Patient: sex M, age 56
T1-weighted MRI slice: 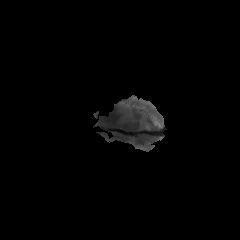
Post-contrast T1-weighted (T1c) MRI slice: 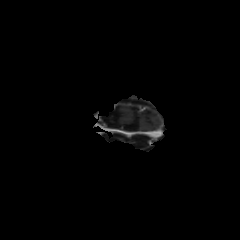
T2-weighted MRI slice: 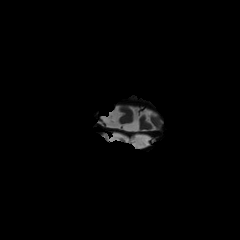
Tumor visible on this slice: no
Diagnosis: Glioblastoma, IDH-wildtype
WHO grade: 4